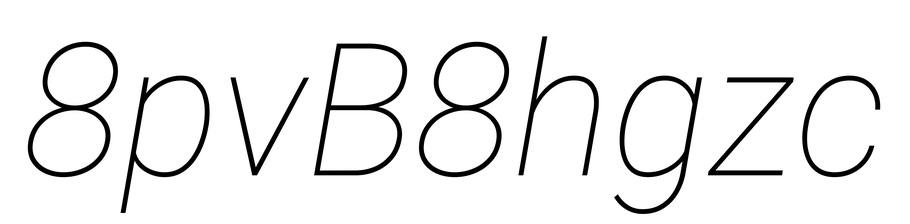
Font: Roboto-Italic_Thin_Italic